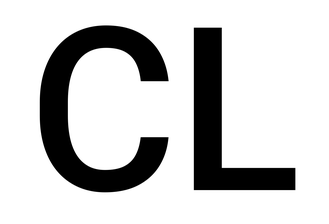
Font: Roboto_Medium